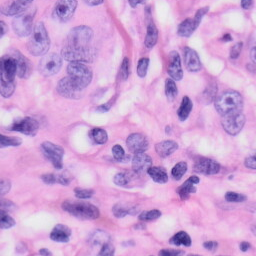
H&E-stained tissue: Skin